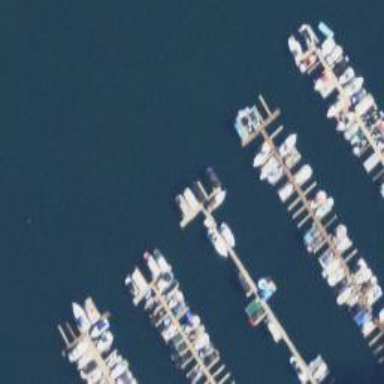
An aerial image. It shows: Man-made pier.